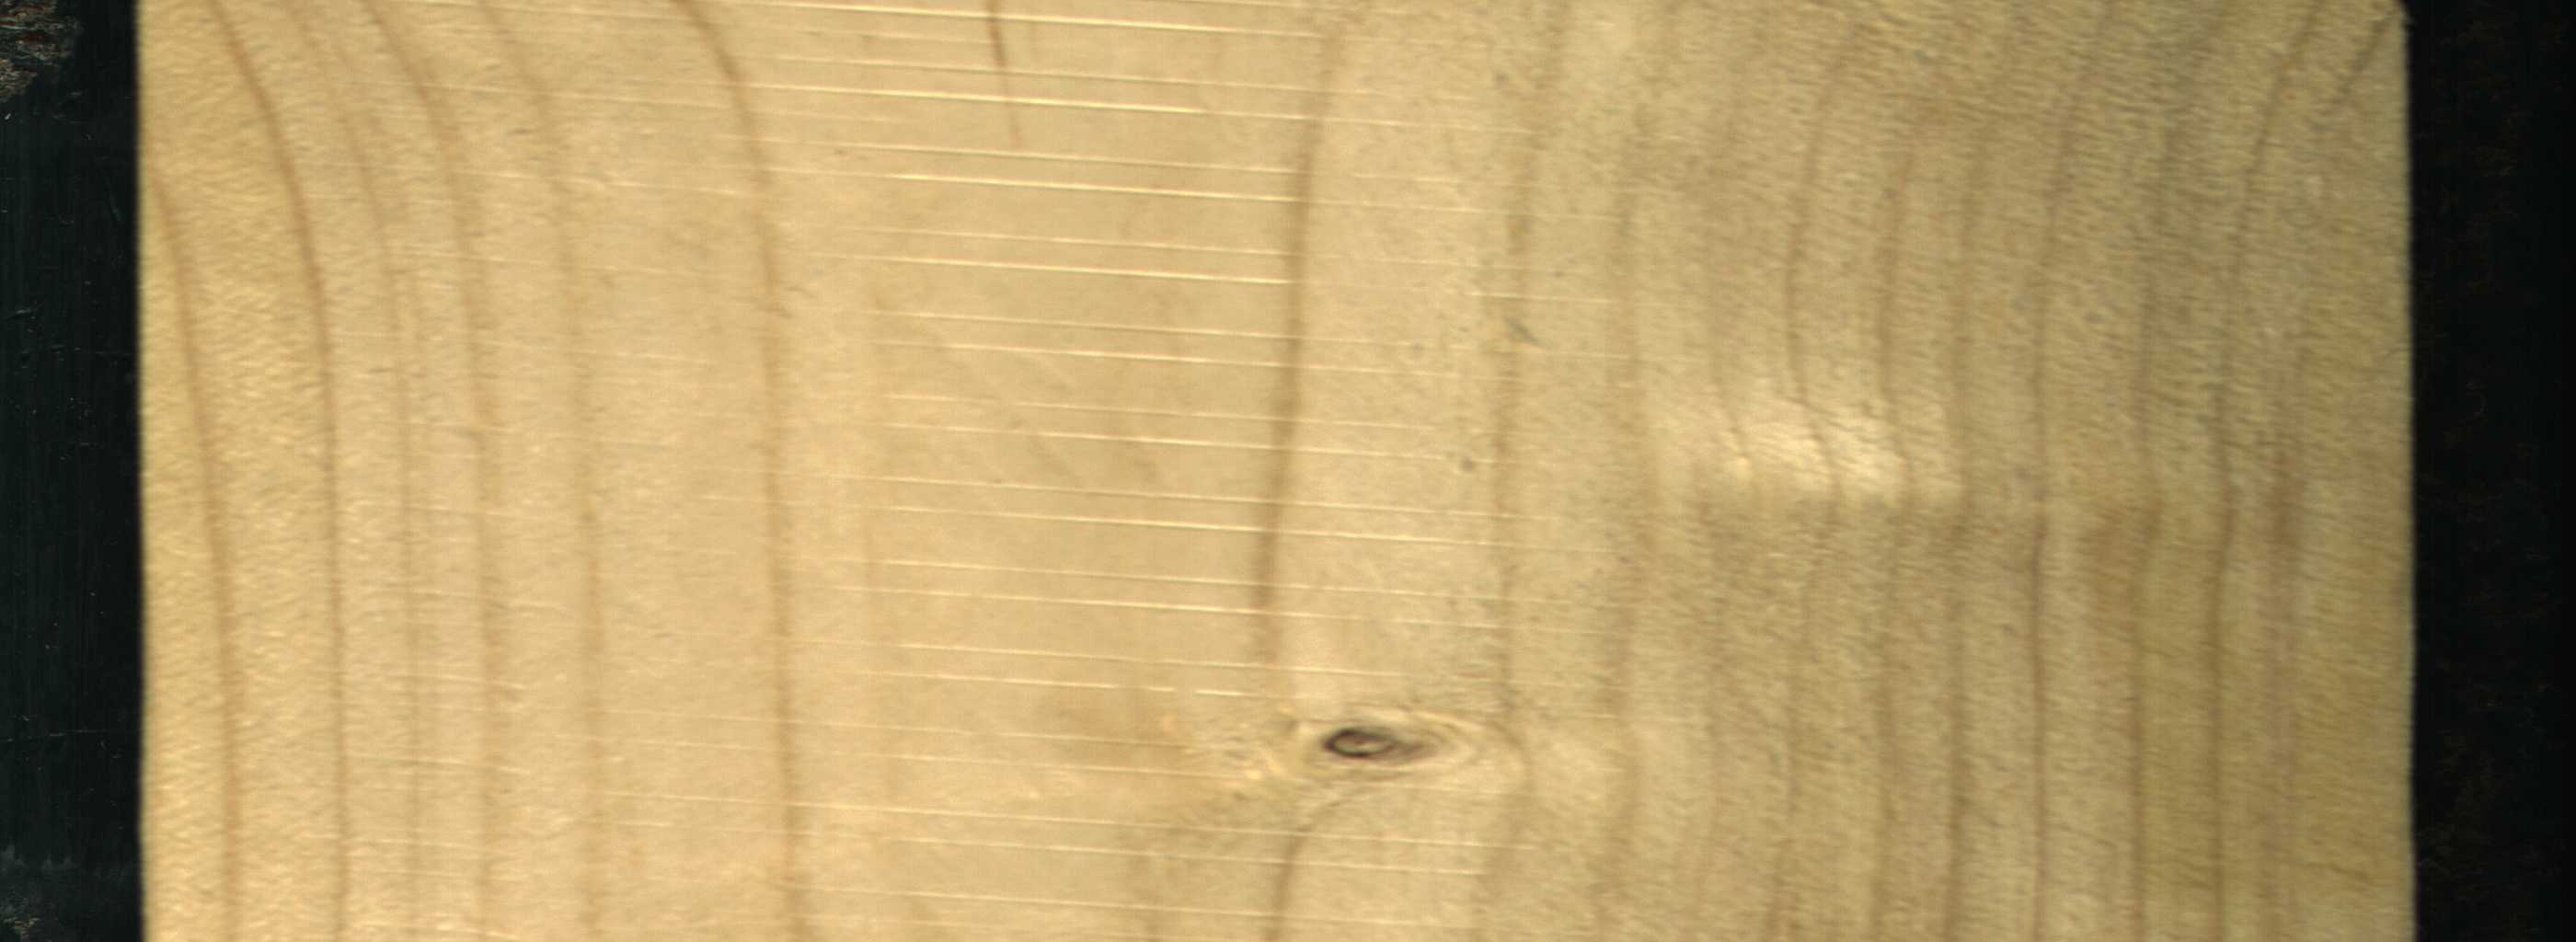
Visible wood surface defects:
Live_Knot